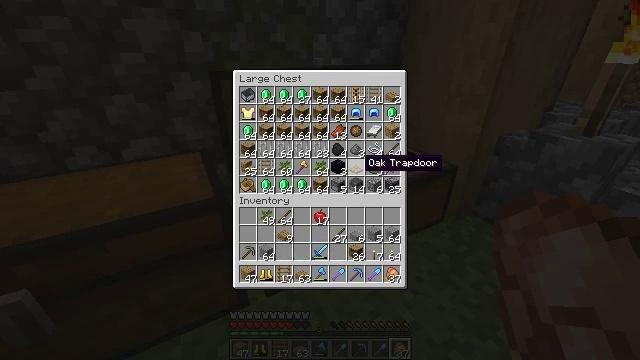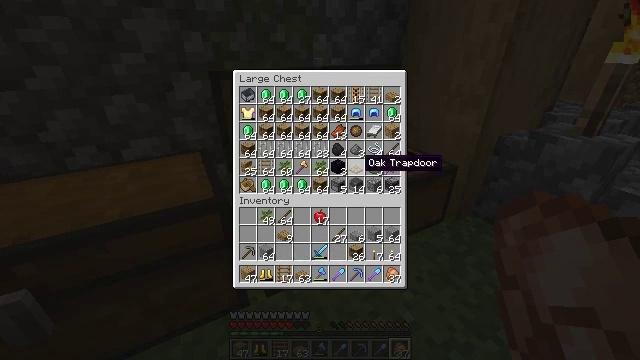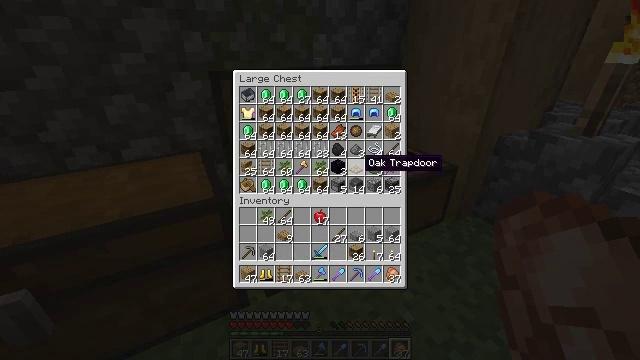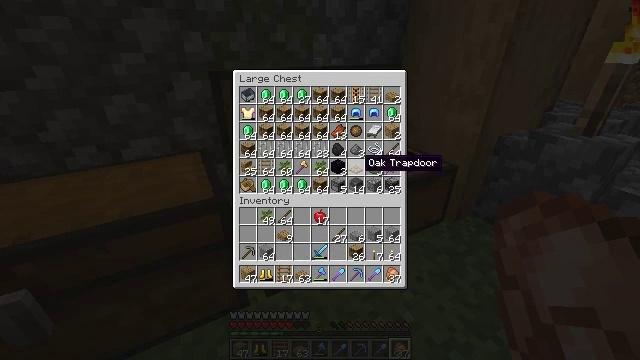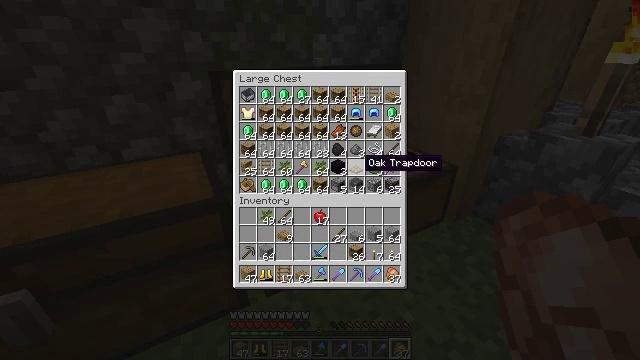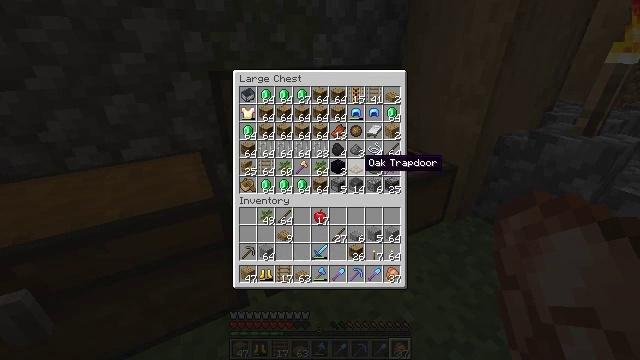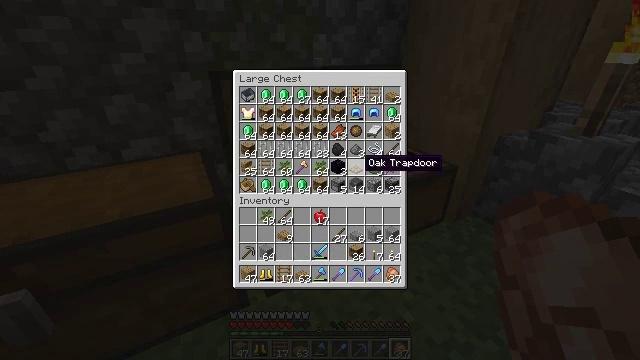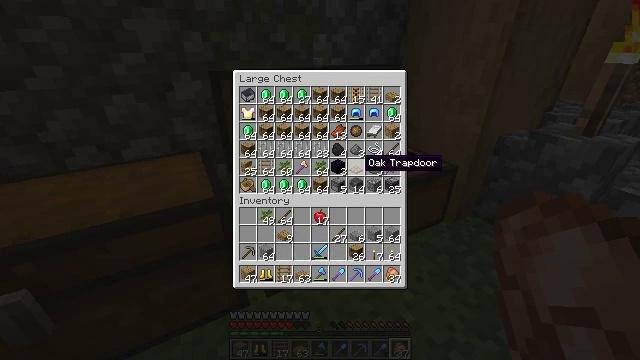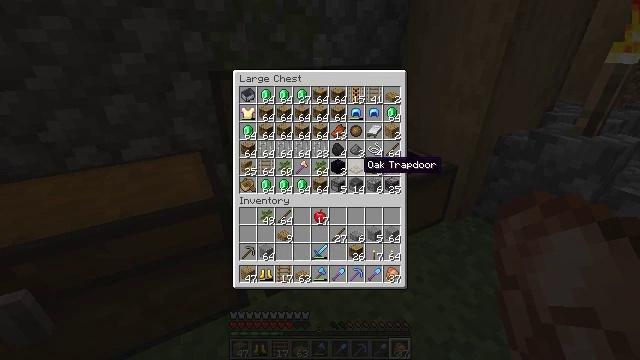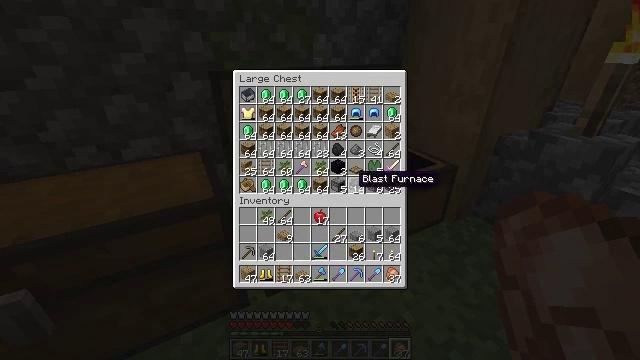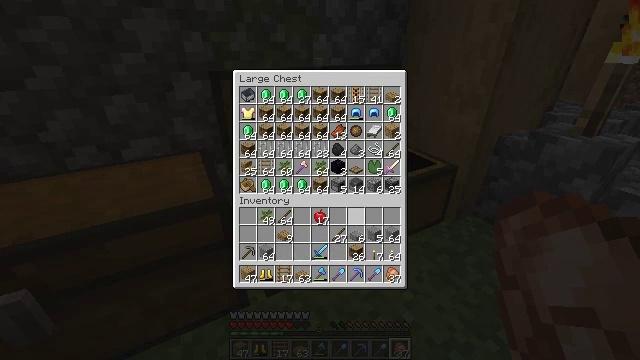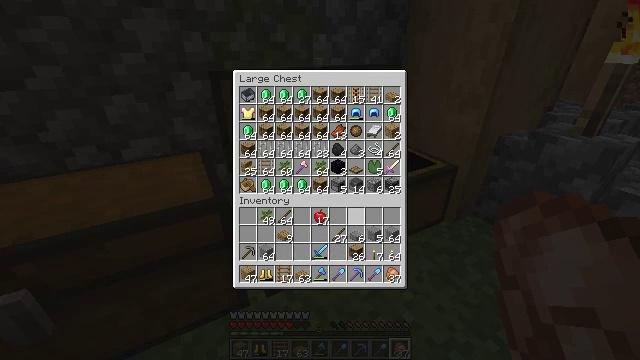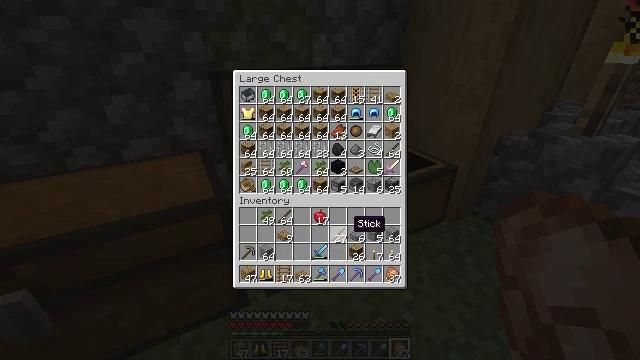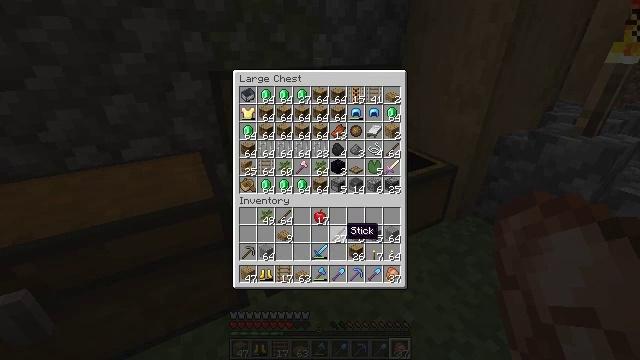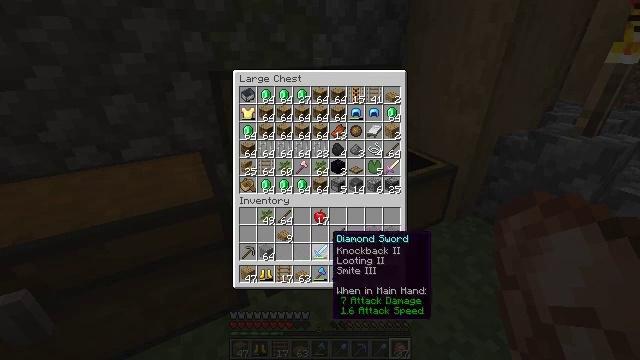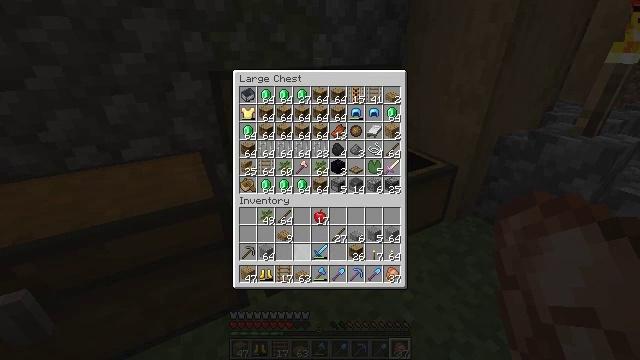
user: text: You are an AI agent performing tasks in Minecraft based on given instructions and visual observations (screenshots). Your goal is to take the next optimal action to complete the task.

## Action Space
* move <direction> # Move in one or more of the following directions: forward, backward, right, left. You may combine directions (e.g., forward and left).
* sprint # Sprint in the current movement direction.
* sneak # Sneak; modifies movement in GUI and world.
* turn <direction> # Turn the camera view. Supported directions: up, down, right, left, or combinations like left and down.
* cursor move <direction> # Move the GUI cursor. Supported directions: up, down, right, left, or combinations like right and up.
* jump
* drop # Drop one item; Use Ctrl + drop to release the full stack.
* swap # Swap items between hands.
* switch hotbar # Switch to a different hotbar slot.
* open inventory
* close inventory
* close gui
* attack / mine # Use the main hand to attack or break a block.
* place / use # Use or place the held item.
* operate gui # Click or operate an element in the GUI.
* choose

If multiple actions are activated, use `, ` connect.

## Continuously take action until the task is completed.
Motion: motion action
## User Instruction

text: Get a polished andesite slab by crafting it.
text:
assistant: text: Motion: sneak
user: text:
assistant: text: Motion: sneak
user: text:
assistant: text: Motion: sneak
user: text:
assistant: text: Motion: sneak
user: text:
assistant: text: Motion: sneak
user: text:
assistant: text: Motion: sneak
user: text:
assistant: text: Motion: sneak
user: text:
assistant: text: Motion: sneak
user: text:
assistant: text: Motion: sneak, cursor move down
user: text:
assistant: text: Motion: sneak, cursor move down
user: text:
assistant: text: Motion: sneak, cursor move down
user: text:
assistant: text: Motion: sneak, cursor move down
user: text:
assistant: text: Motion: sneak, cursor move left and down
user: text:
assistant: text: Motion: sneak, cursor move left and down
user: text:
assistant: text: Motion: sneak, cursor move left and down
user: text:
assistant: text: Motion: sneak
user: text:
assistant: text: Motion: sneak
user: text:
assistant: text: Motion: sneak
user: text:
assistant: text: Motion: sneak
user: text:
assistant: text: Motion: sneak
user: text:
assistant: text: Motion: sneak
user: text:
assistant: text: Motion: sneak
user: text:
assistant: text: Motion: sneak
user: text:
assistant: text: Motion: sneak
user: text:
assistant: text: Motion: sneak
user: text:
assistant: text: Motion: sneak
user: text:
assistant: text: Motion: sneak
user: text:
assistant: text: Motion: sneak
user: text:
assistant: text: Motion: sneak, operate gui
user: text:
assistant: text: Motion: sneak, operate gui